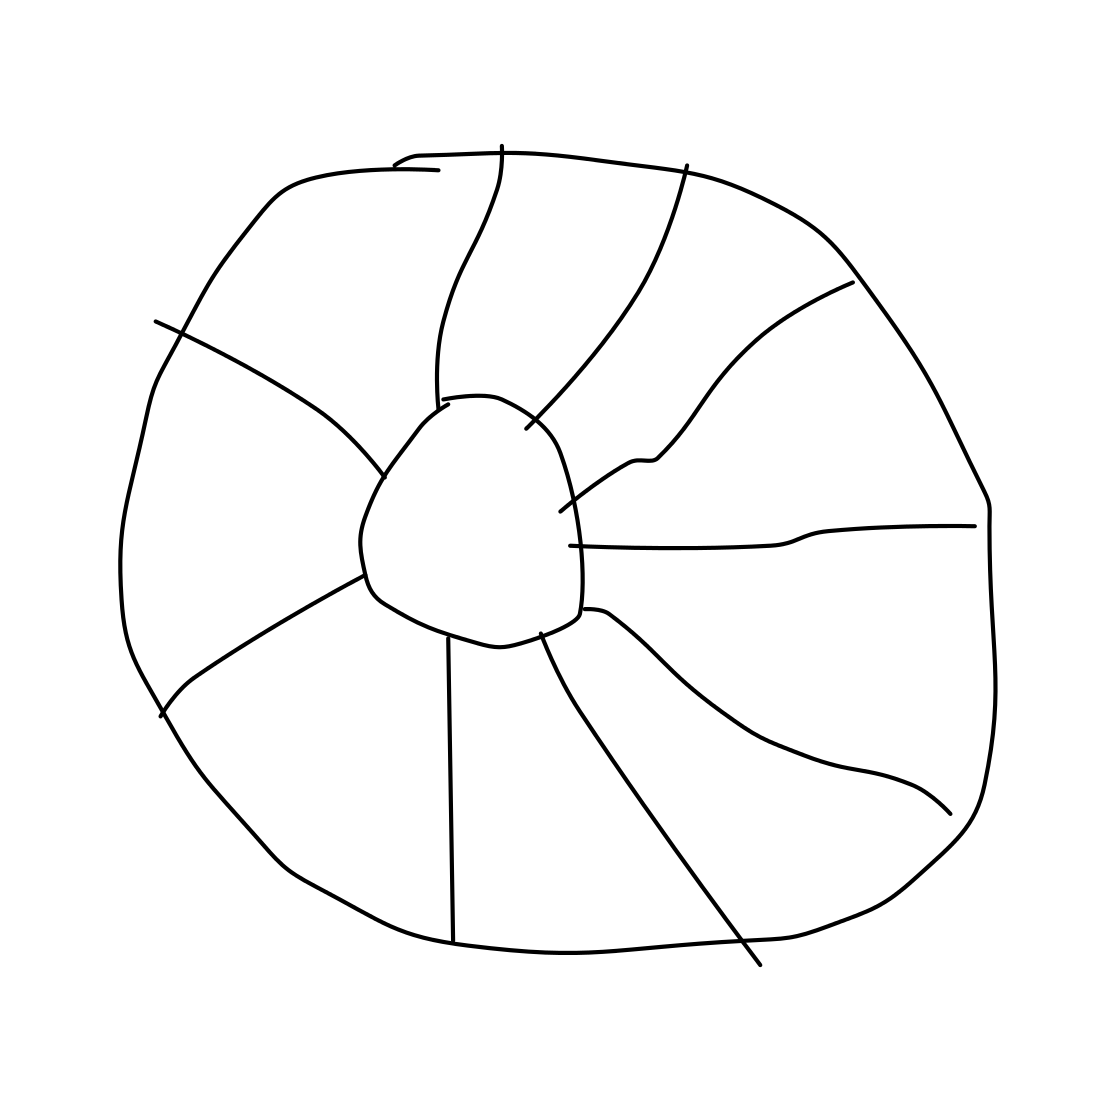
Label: wheel